Question: Suppose that we have a tree structure like that:

This consists of 15 nodes, it can be greater or less than this. But order is exact, tree give nodes order numbers from left to right and top to bottom.
The question is: How can I distinguish if a node is in left sub-tree(2-4-5-8-9-10-..) or right sub-tree(3-6-7-12-...).
What I expect is, finding a math formula or coding algorithm that shows me sub-tree which node located. Only input/value is order number of elements.
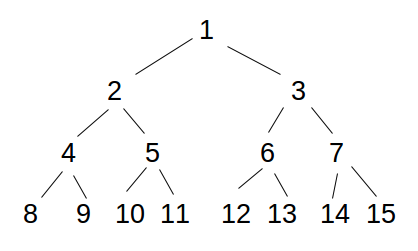
Answer: Let's say your number is N.
You can find the row N is on via R = floor(log(N)) (starting from 0).
The first and last numbers on this row are 2 and 2-1, respectively. So you just need to figure out which of these endpoints N is closer to.
Specifically, N is in the left subtree iff:
N - 2 < 2 - 1 - N
Rearranging and substituting:
N < (3*2 - 1) / 2
---
Sanity check using Python 3 ('True' means left subtree; 'False' means right):
'''
>>> from math import floor, log2
>>> for N in range(1,16):
... print(N, N < (3*2**floor(log2(N)) - 1)/2)
...
1 False
2 True
3 False
4 True
5 True
6 False
7 False
8 True
9 True
10 True
11 True
12 False
13 False
14 False
15 False
'''